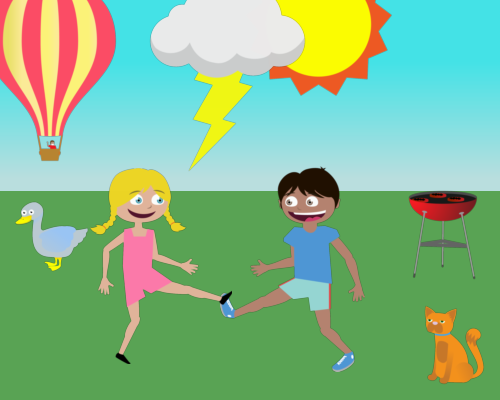
In the upper left, a large balloon, cut off slightly, with the basket 1 inch from the horizon. Below, a large duck facing left. An inch away, a smiling girl kicking, facing right. On the right, a boy facing left, smiling, foot touching hers. In the upper right, a large grill. In the bottom right, a large cat facing left. At the top center, a large sun, off-center and cut off, with a lightning cloud on the left side, strike going left.